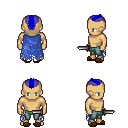
a pixel art fantasy rpg character, male body template, human, tanned skin, blue tattered cape, teal pants, blue short mohawk hairstyle, brown slippers, dagger, four views (front, back, left, right), 2x2 character sprite sheet, small pixel art, hard edges, no anti-aliasing